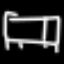
Label: bed